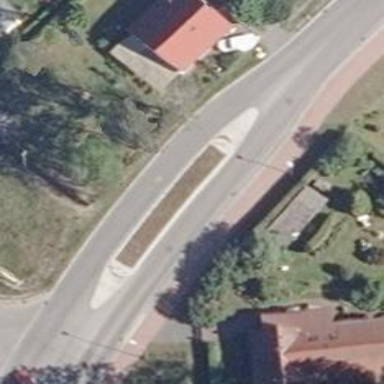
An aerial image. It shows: Traffic calming island.